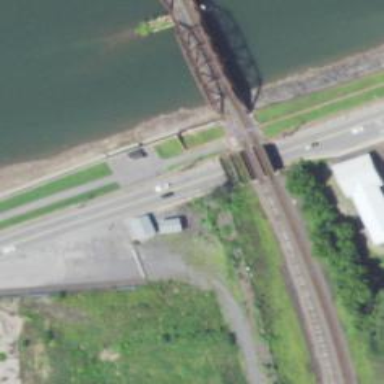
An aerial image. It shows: Disused railway bridge.